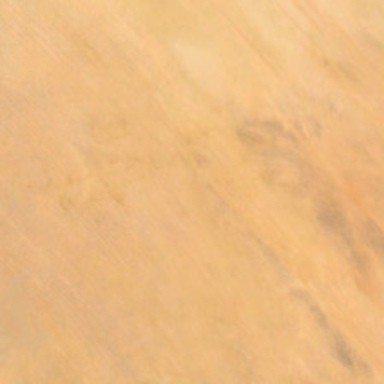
Part of desert with khaki sand in it .